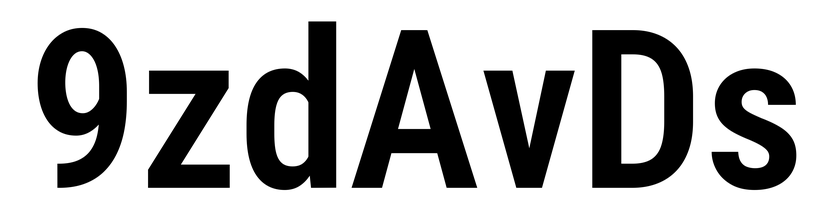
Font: Roboto_Condensed_SemiBold